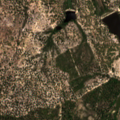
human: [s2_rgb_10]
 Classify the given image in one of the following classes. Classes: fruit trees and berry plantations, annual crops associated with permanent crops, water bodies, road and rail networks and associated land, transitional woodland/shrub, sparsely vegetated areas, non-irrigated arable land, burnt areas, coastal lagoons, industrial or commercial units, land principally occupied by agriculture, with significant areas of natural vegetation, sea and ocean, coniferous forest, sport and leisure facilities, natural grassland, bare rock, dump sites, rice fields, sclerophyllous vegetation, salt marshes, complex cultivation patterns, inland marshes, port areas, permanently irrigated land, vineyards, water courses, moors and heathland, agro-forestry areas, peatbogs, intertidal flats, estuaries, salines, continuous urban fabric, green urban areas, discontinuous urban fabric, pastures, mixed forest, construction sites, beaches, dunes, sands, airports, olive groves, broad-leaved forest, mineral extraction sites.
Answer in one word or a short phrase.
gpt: mixed forest